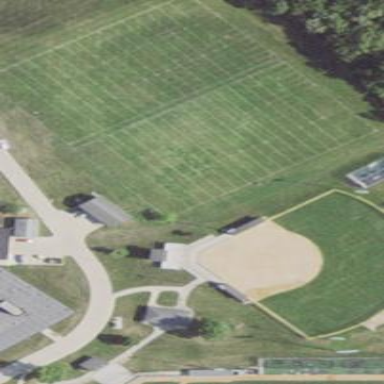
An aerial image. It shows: Baseball pitch for leisure land.